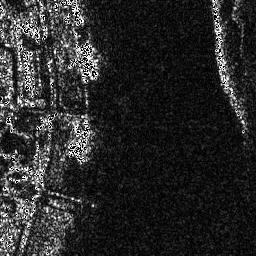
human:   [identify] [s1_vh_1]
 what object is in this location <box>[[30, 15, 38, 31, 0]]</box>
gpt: <ref>1 medium ship at the top</ref>